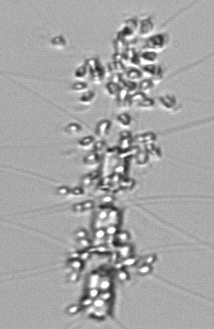
Label: Chaetoceros_didymus_TAG_external_flagellate